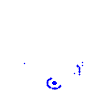
Particle: pion